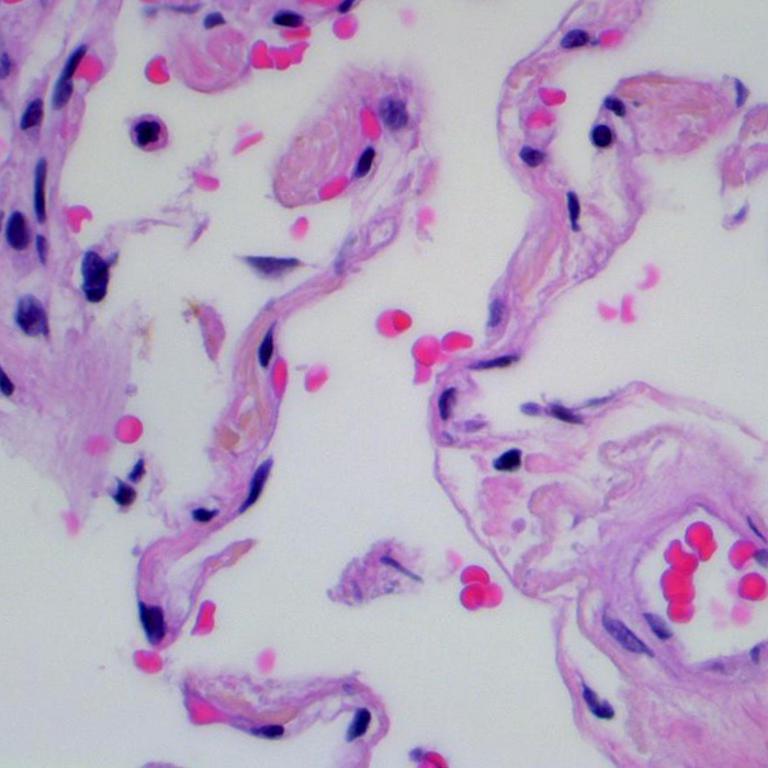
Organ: lung
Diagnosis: benign